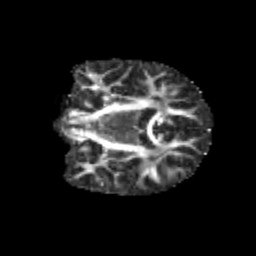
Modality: FA
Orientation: coronal
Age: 9
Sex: male
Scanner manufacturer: siemens
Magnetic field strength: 3 T
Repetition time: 3.8 s
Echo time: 0.07 s